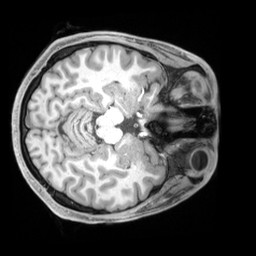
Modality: T1w
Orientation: axial
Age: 23
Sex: male
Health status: ill
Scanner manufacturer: siemens
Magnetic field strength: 3 T
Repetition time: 2.2 s
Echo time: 0.00218 s